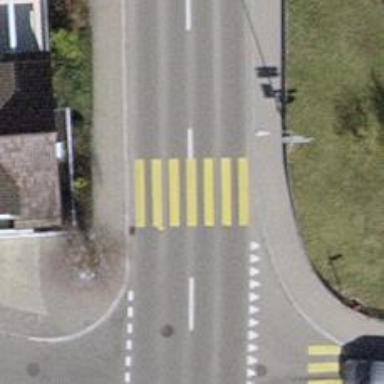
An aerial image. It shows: Marked road crossing.